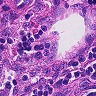
Metastatic tissue present: no